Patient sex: M
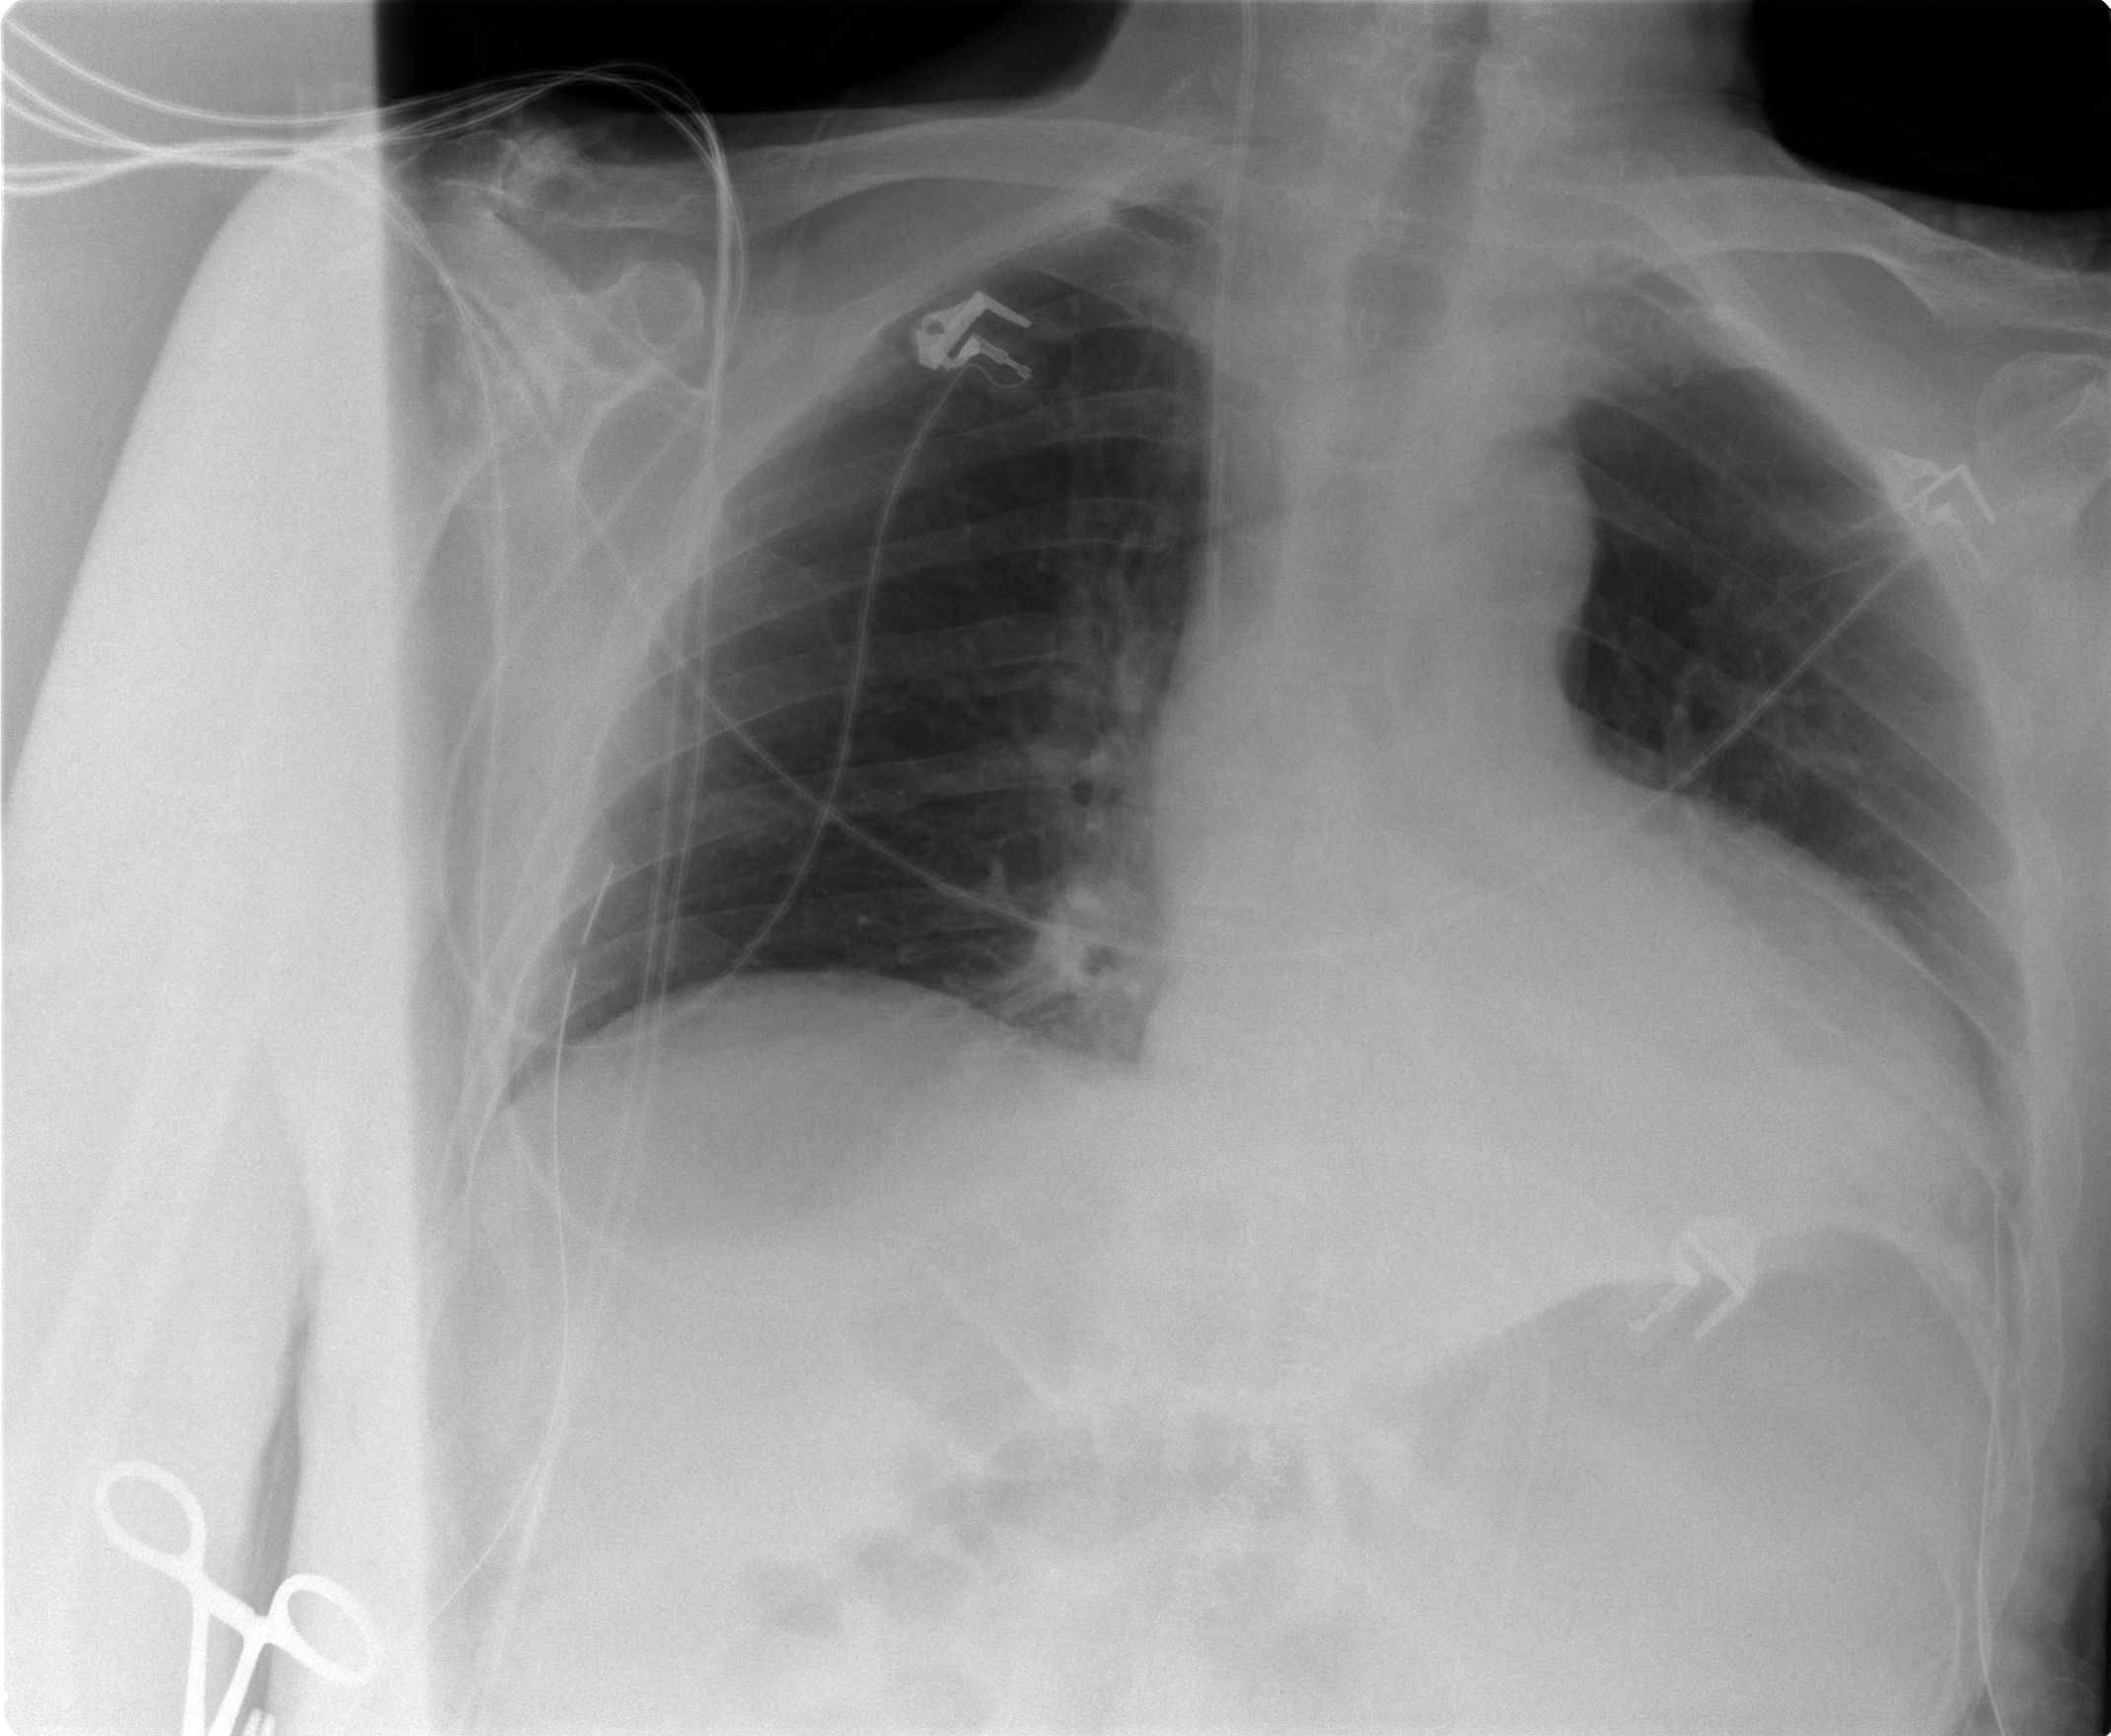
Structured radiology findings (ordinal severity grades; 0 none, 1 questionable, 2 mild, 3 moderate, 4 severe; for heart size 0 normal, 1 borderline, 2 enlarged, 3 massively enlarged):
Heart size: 0
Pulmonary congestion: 2
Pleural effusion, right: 2
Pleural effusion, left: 1
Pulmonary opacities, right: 0
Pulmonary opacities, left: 0
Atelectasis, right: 0
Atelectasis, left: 0